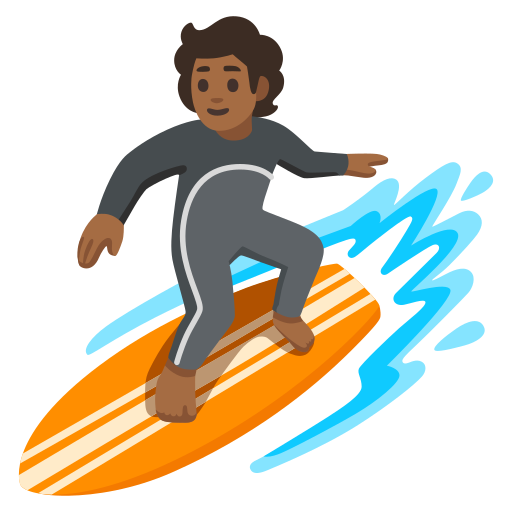
Emoji: 🏄🏾